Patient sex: M
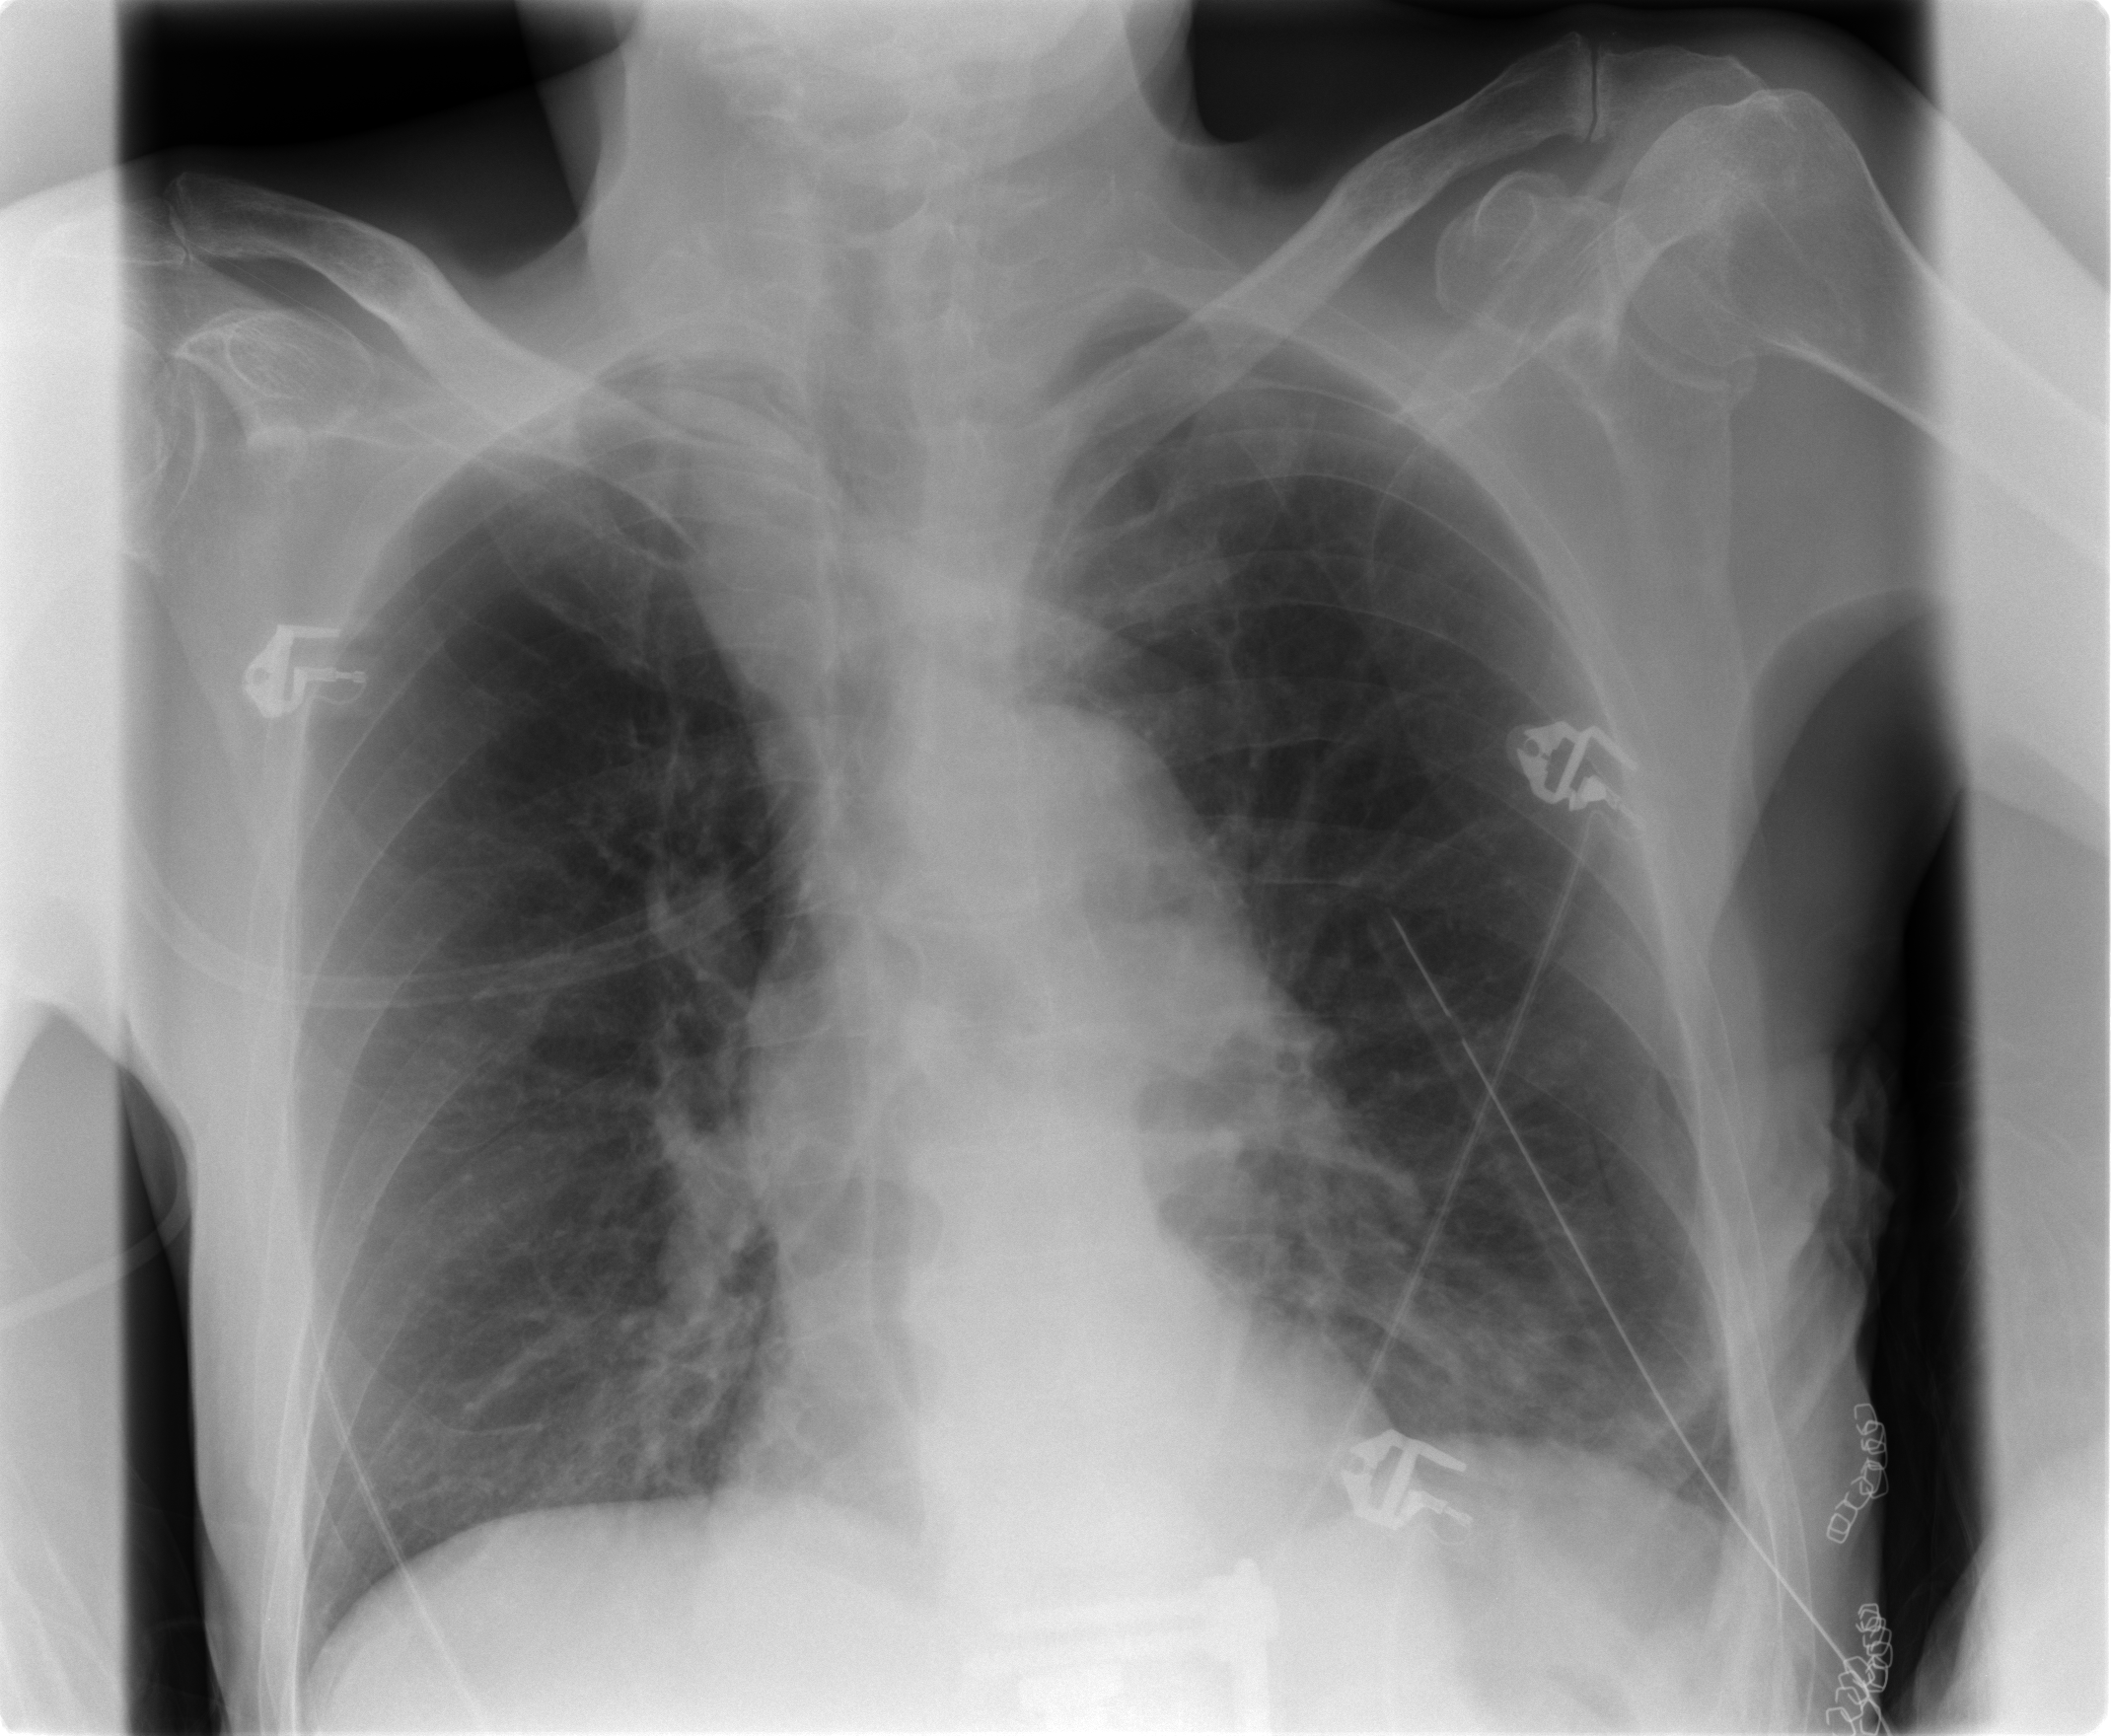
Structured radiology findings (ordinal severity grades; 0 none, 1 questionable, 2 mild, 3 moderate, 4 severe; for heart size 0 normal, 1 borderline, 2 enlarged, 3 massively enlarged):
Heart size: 0
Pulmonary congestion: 2
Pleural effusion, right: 0
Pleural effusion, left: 2
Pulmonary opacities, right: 0
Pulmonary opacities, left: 0
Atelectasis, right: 0
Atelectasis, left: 2